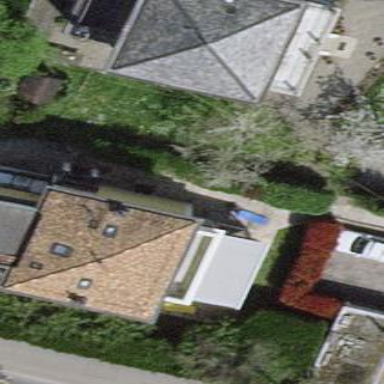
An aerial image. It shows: Garden enclosed by fence.